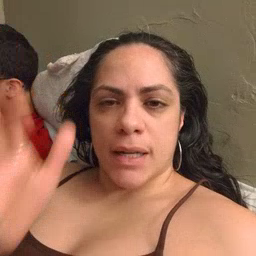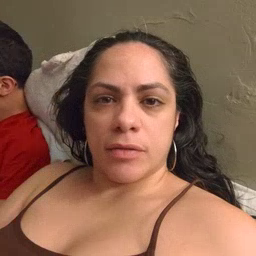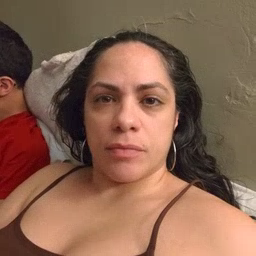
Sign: mitten